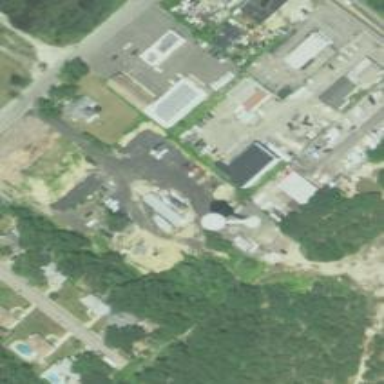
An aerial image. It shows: Water tower that is man-made.